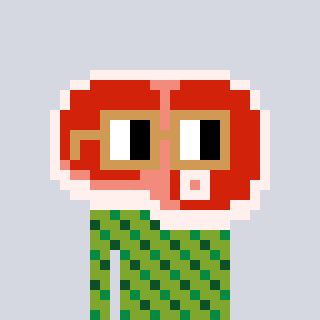
a pixel art character with square brown glasses, a steak-shaped head and a slimegreen-colored body on a cool background